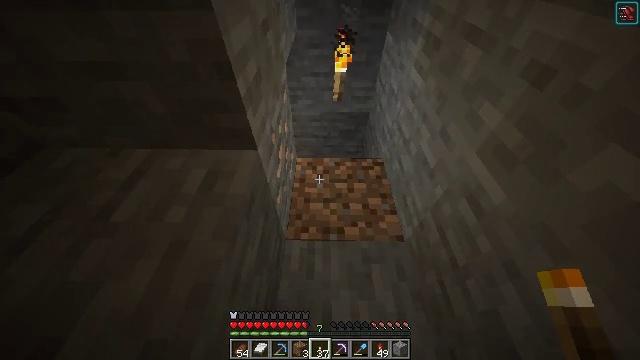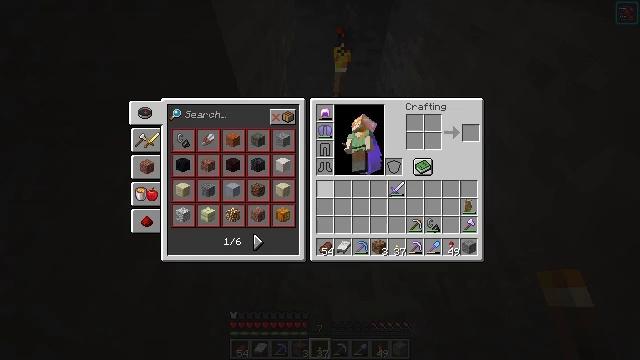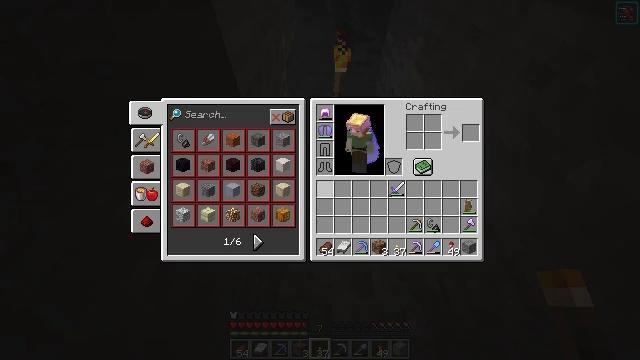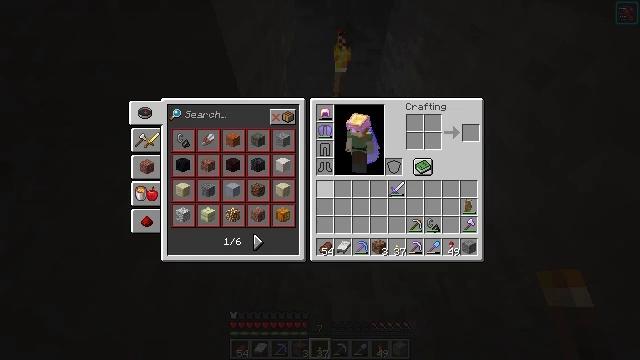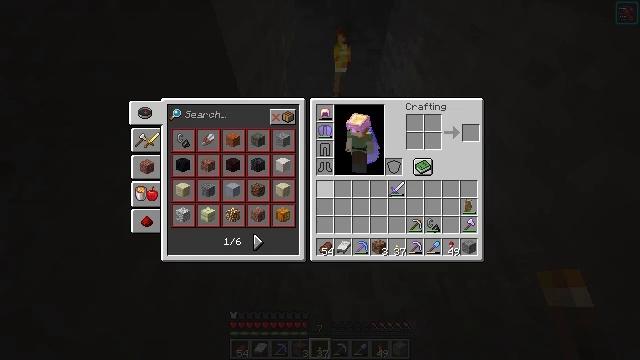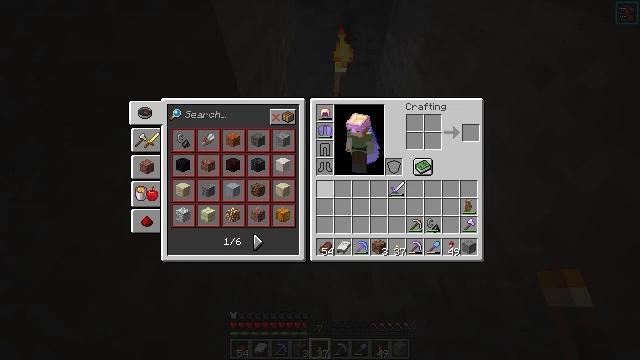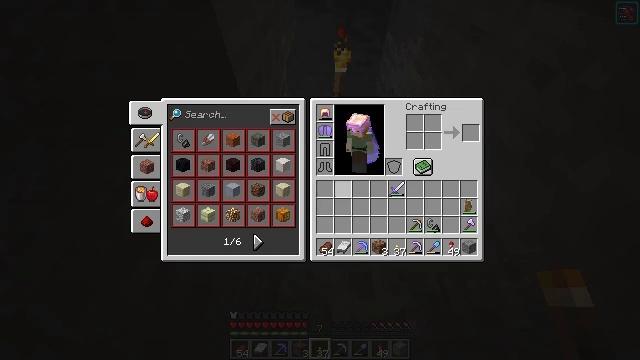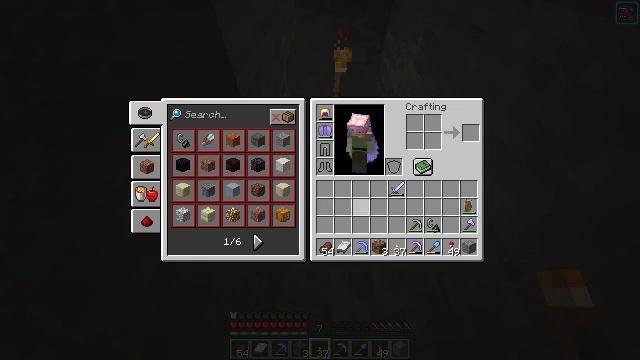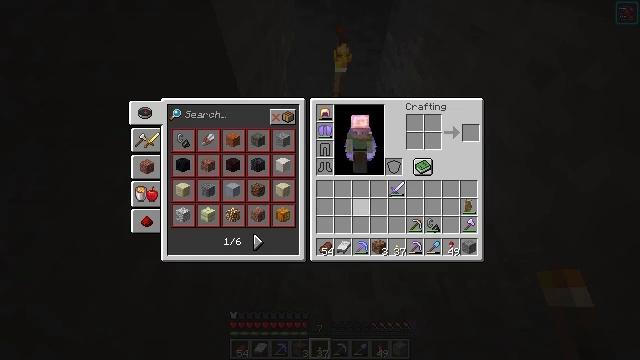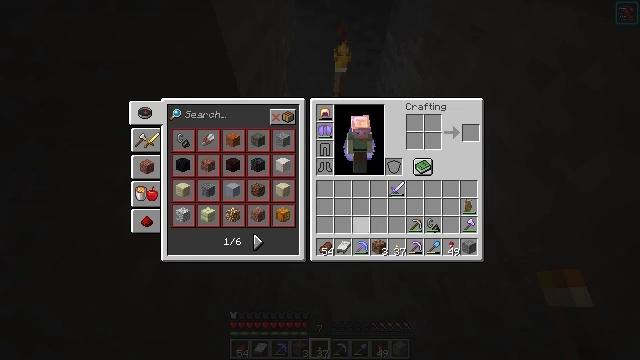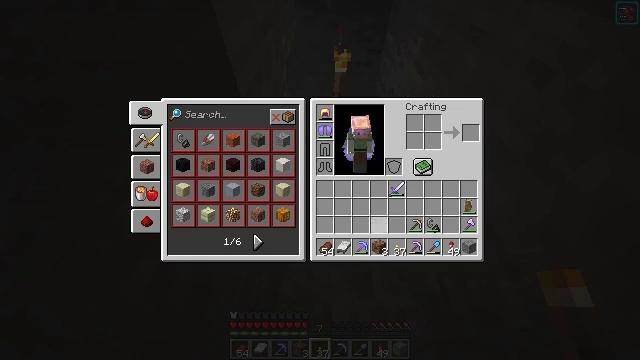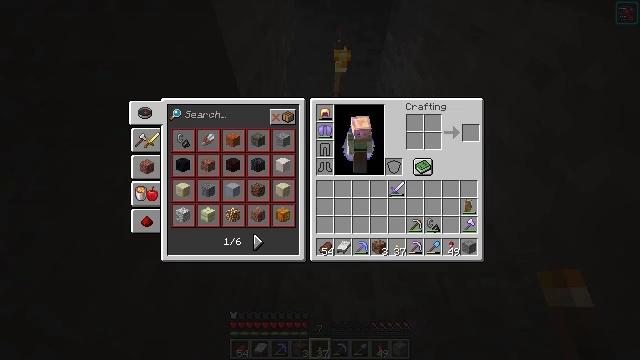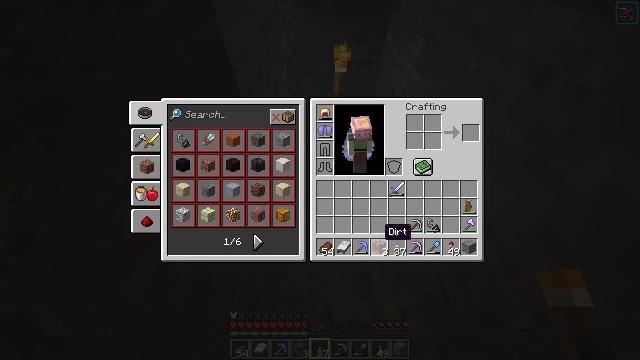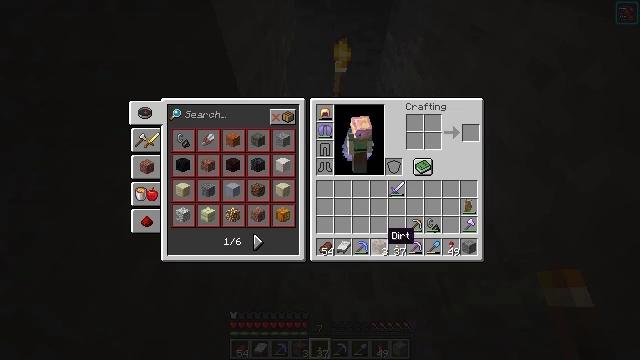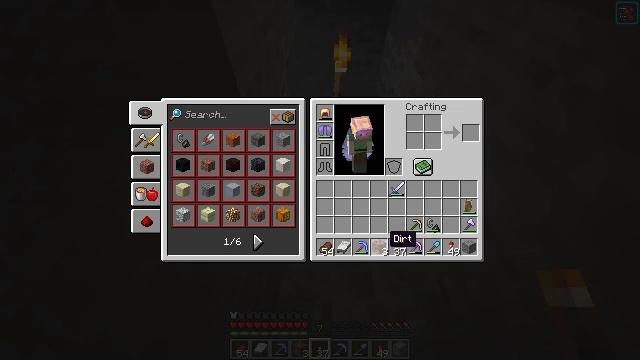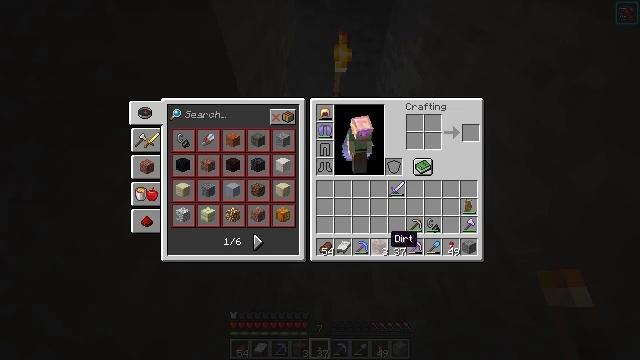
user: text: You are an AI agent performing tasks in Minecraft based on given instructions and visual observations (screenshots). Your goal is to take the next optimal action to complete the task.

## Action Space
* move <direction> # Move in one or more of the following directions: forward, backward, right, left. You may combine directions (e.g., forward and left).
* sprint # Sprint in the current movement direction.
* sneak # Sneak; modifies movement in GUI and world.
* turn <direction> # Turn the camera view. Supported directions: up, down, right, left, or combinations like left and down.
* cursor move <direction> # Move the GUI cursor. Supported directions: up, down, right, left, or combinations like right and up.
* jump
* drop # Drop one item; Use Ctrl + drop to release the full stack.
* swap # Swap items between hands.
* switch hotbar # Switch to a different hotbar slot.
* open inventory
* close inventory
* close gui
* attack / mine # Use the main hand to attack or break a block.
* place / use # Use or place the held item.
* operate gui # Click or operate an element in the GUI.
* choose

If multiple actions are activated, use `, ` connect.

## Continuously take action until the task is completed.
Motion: motion action
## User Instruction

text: Break the wall torch for relocation.
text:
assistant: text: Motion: open inventory
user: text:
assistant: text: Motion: open inventory
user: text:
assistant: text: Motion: open inventory
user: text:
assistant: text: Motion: open inventory
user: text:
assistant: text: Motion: no_op
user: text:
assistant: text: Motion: cursor move right
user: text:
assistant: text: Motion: cursor move right and down
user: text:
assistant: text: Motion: sneak, cursor move right and down
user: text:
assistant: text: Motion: sneak
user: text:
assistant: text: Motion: sneak, cursor move down
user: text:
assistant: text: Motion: sneak, cursor move down
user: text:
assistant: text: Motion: sneak
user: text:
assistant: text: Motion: sneak
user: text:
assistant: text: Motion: sneak
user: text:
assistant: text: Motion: sneak
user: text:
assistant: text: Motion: sneak, choose
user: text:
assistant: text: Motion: sneak, choose
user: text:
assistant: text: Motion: sneak, choose
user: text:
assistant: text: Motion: sneak, cursor move up
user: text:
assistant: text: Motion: sneak, cursor move up
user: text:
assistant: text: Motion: sneak
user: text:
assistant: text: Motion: sneak
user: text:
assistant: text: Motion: sneak
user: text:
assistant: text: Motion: sneak
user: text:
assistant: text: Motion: sneak
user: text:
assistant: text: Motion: sneak
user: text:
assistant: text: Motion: sneak
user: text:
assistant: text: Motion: sneak
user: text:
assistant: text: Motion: sneak
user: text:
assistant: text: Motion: sneak, choose